Field crop: tomato
Growth stage: 1
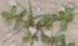
Species: portulaca